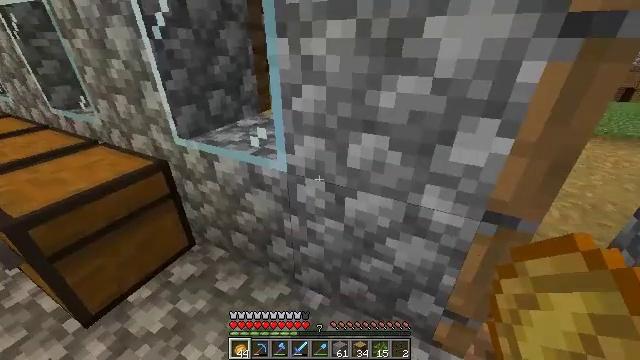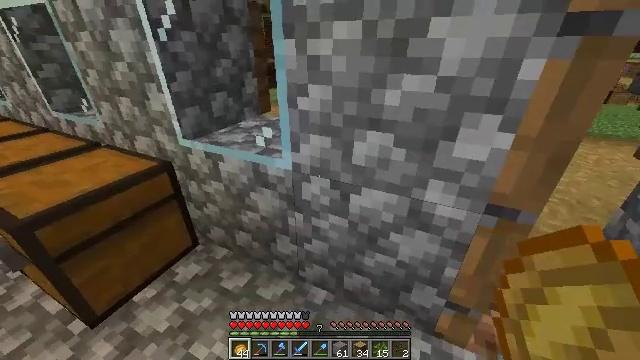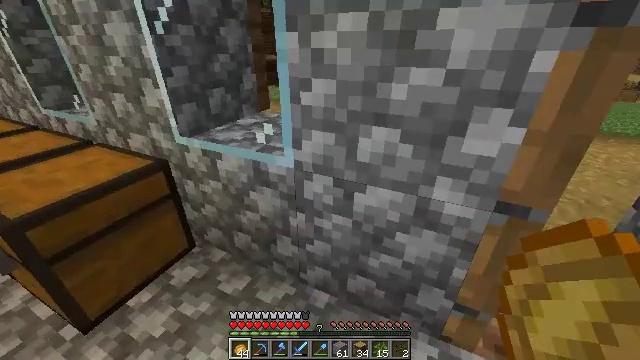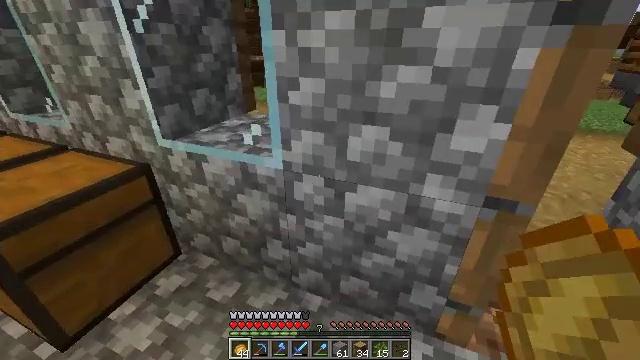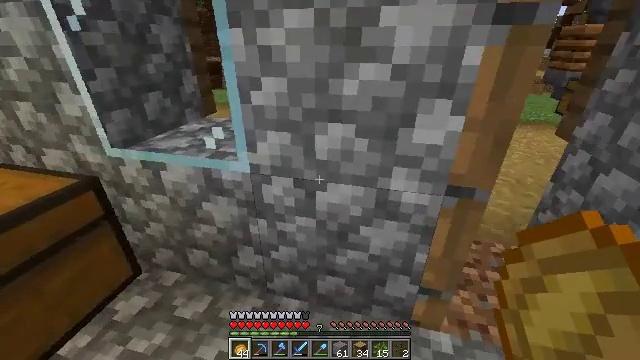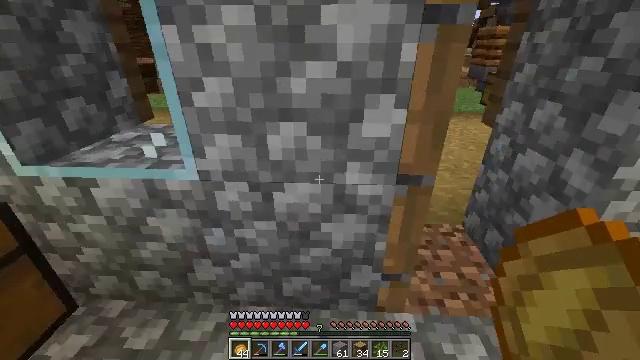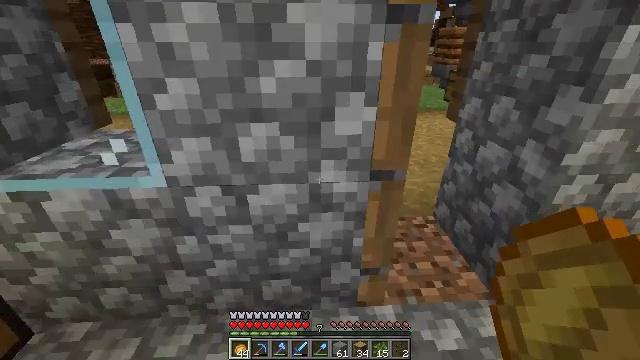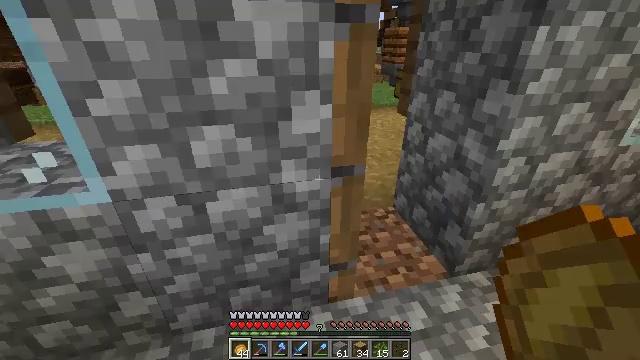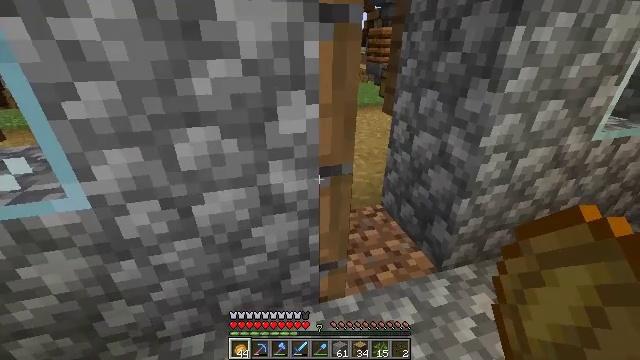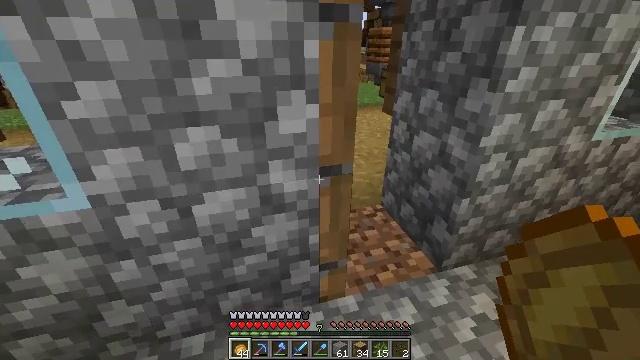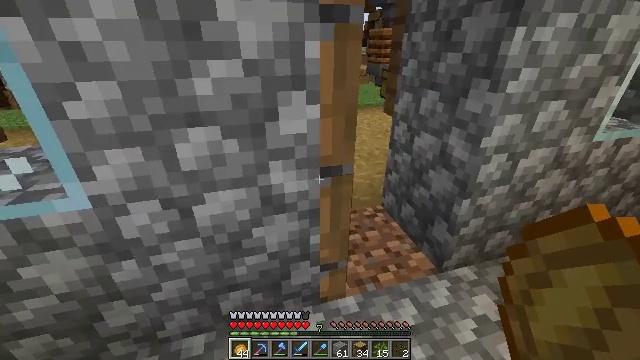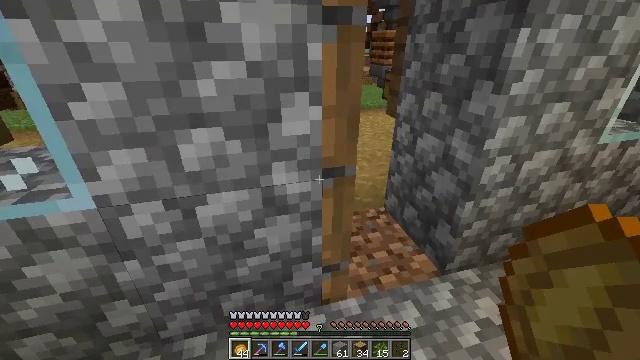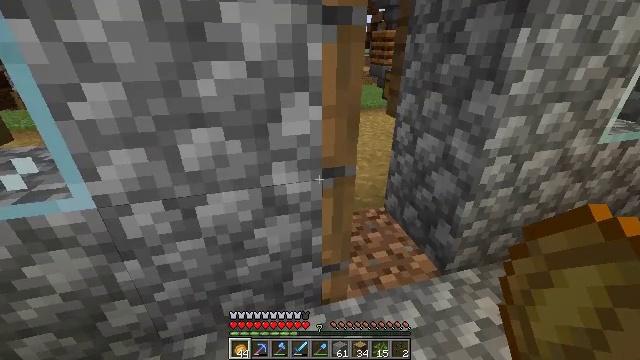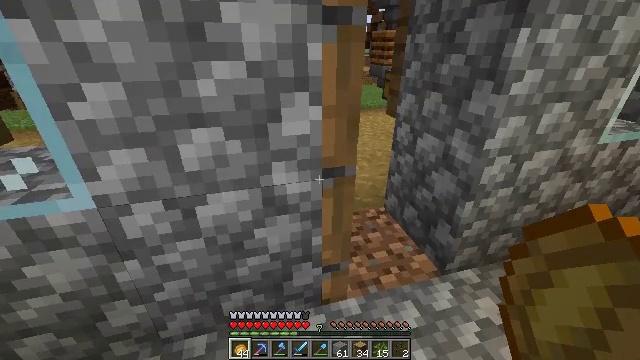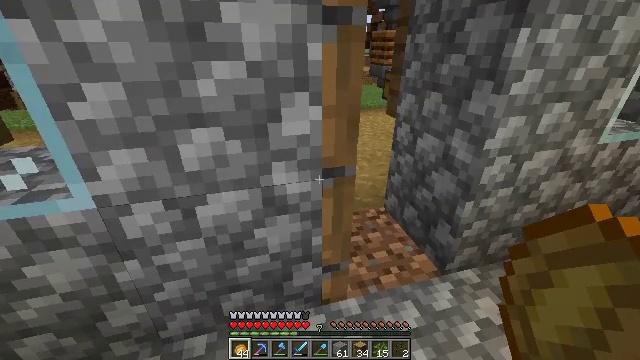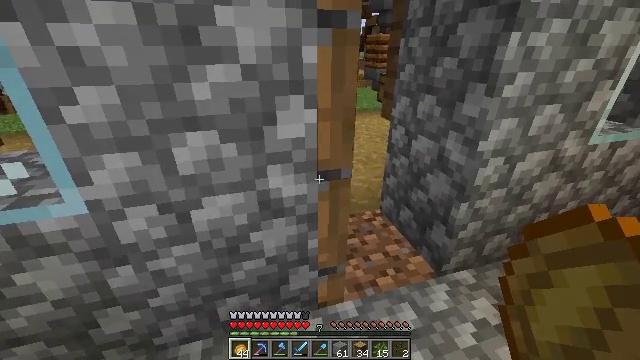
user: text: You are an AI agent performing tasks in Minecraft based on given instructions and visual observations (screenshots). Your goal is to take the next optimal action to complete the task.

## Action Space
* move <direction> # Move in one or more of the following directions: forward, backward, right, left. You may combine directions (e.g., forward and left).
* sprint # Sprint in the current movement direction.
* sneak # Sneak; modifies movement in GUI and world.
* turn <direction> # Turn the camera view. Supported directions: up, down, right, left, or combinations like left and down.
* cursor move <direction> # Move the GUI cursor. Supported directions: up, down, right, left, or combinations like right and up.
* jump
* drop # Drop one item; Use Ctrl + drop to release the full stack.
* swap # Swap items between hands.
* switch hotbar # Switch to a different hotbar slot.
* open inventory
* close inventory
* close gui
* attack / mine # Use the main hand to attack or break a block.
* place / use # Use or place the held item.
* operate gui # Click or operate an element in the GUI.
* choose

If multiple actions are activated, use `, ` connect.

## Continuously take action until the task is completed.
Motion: motion action
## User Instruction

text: Break the brewing stand to collect it.
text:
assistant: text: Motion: turn right
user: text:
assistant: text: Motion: no_op
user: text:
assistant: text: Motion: turn right
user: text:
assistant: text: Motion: turn right
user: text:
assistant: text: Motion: turn right
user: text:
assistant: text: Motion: turn right
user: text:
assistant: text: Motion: turn right
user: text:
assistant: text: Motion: turn right
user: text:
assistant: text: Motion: no_op
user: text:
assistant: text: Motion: no_op
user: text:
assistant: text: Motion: no_op
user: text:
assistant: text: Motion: no_op
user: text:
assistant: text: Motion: no_op
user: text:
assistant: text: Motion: no_op
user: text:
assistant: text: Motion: turn right
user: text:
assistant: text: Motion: turn right
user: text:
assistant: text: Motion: no_op
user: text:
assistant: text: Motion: no_op
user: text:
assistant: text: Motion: use / place
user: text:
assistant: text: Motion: use / place
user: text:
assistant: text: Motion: use / place
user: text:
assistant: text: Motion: turn left
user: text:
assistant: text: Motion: move forward, turn left and down
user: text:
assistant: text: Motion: move forward and move left, turn left and down
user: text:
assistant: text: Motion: move forward and move left, turn left
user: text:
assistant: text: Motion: move forward and move left
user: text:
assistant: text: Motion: move forward and move left
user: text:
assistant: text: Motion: move forward and move left, turn right
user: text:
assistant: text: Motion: turn right
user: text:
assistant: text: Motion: no_op